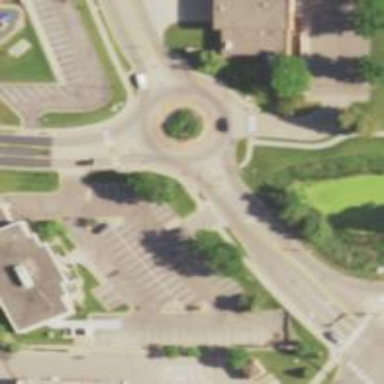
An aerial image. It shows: Tertiary road that leads to roundabout.